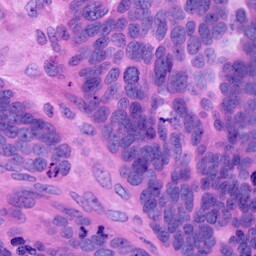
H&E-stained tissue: Ovarian